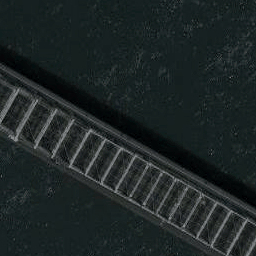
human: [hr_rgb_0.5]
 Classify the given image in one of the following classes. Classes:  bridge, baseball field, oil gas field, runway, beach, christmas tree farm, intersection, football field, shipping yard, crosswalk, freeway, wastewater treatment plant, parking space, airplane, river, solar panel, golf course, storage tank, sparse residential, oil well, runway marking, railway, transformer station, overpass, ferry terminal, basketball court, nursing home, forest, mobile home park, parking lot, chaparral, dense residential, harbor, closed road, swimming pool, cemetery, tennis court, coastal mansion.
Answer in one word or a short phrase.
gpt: bridge